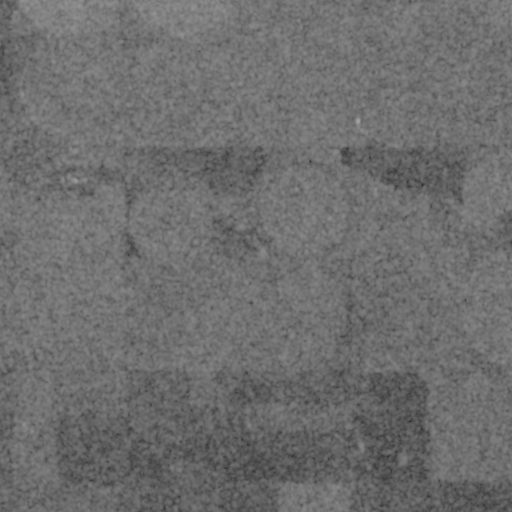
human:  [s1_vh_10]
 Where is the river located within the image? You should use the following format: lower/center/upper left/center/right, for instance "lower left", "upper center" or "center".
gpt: The river is located in the left of the image.
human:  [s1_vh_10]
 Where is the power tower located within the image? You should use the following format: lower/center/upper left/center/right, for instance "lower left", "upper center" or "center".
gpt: There is no power tower in the image.

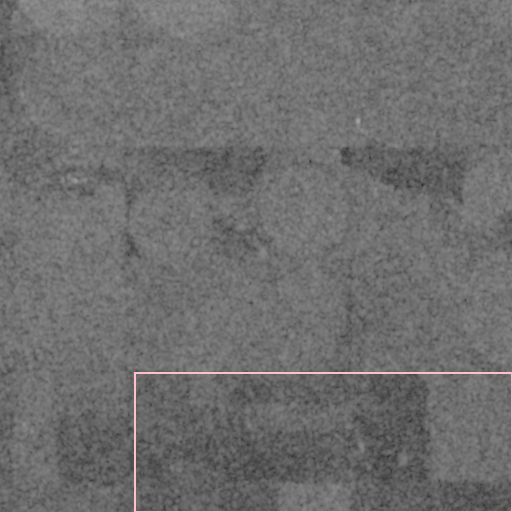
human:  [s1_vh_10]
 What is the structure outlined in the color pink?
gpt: The structure outlined in pink is a crop field.
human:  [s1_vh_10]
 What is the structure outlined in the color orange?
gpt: There is no orange outline.